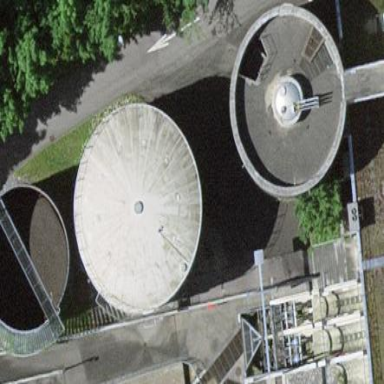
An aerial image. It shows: Industrial building with storage tank.